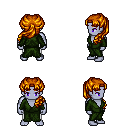
a pixel art fantasy rpg character, male body template, dark elf, purple skin, green robe, white pants, dark blonde princess hairstyle, four views (front, back, left, right), 2x2 character sprite sheet, small pixel art, hard edges, no anti-aliasing